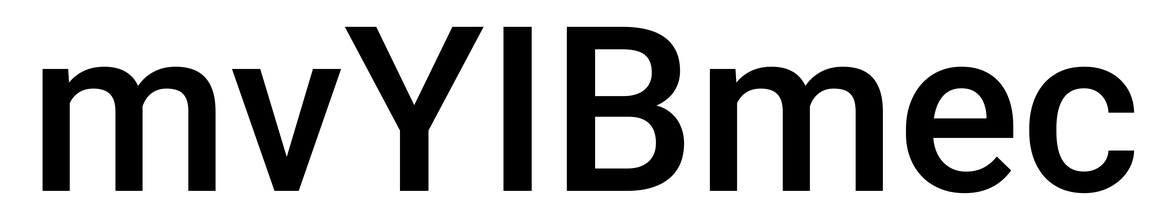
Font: Roboto_Medium